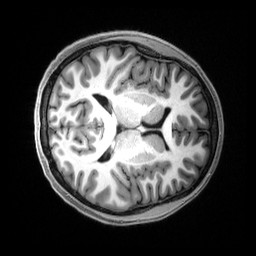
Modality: T1w
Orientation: axial
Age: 22
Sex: female
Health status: healthy
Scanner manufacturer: siemens
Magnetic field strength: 3 T
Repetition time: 2.5 s
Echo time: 0.00222 s